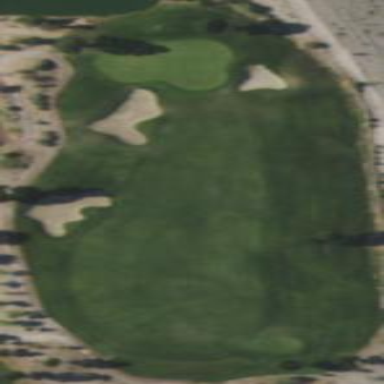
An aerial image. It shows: Area with grass used as rough in golf course.